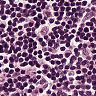
Metastatic tissue present: no